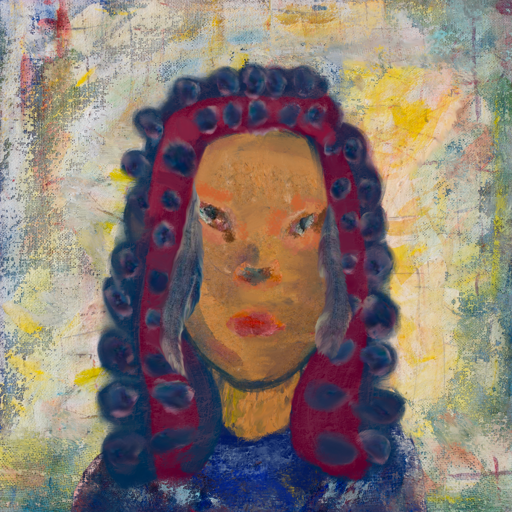
Background: Irani, Head And Neck Front: In_The_Sun, Face Front: Boggyland, Bust: Irani, Hair Front: Hill_Girl, Head Accessory: Blank, Second Necklace: Blank, Necklace: Blank, Baby: Blank